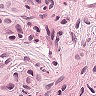
Metastatic tissue present: yes